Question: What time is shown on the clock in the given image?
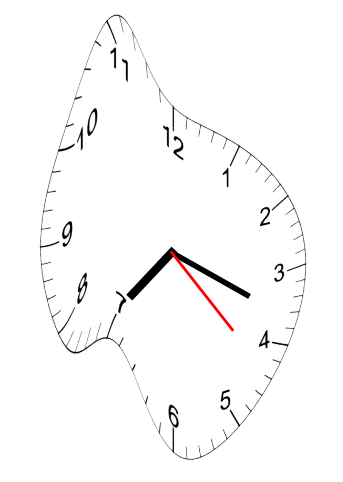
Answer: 07:18:22